Interaction volume radius: 10 \u00c5
Interaction volume height: 15 \u00c5
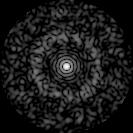
Disorder parameter: 0.8096